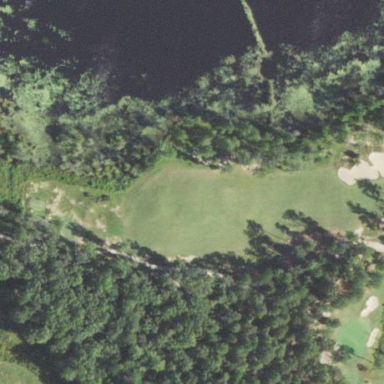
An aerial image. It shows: Water hazard on golf course. The hazard is natural water feature.